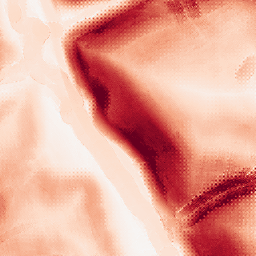
Category: morphological
Decomposition family: morphological_gradient
Decomposition parameters: size: 10
shape: disk
Upsampling method: regularized
Upsampling parameters: scale: 2
lambda_reg: 0.1
Upsampling scale: 2